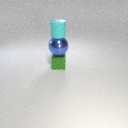
large blue metal sphere below small cyan rubber cylinder